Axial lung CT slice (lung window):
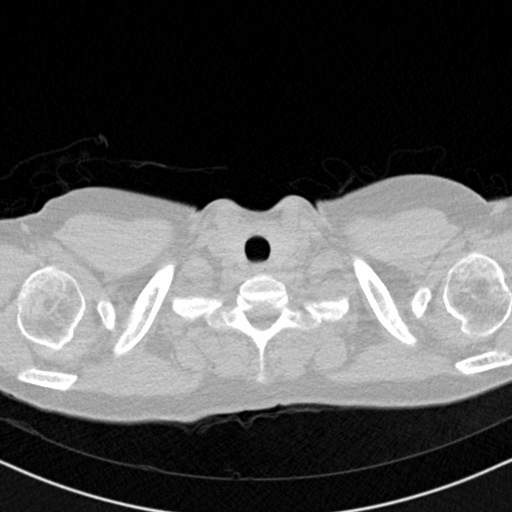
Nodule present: no